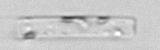
Label: Leptocylindrus